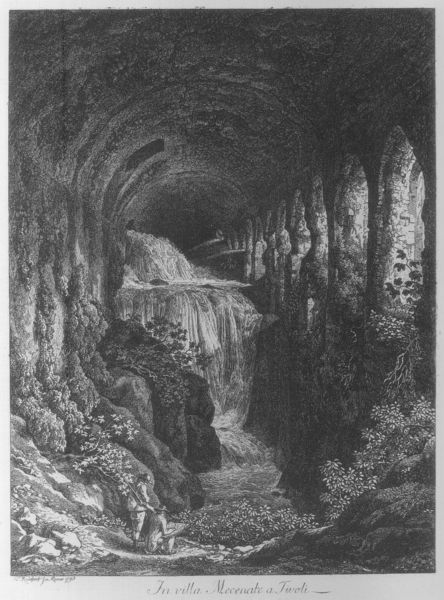
Titel: "In villa Mecenate a Tivoli"
Künstler: Johann Christian Reinhart
Standort: München
Institution: Staatliche Graphische Sammlung
Schlagwörter: berg, blätter, dunkel, felsen, gemälde, laub, mann, schatten, wasser, fluss, menschen, ufer, fenster, grau, hüte, licht, männer, schwarz, weiss, zeichnung, park, architektur, stein, bach, einsamkeit, gräser, natur, busch, büsche, gebüsch, sträucher, decke, paar, blatt, pflanzen, england, höhle, wald, wasserfall, garten, ranken, schrift, düster, bogen, italien, fels, grafik, graphik, schlucht, kuppel, rauschen, romantik, maler, durchgang, lichteinfall, betrachter, galerie, halle, flucht, panorama, bögen, gang, arkade, ruine, gewölbe, zentralperspektive, druck, druckgraphik, schwarz-weiß, radierung, stich, künstler, arkaden, villa, efeu, zeichnen, gewehr, romantisch, fluchtpunkt, wanderer, grotte, fresko, halbdunkel, bänder, kupferstich, botanik, laube, zeichner, tunnel, verfallen, tonne, bewuchs, tonnengewölbe, gänge, unterirdisch, schummrig, tivoli, dore, deckenfreso, s, planzen wasser, künstliche